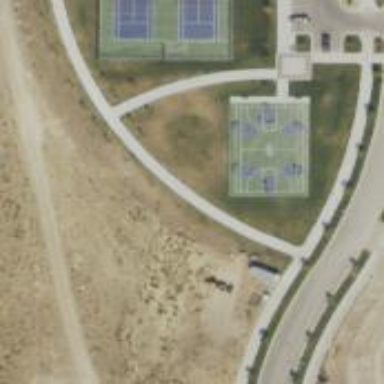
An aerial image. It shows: Basketball court on leisure land pitch.